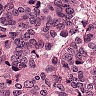
Metastatic tissue present: yes